Question: I am working in iPhone application, Using 'CLLocationManager' to develop my application, when I run the application and its show one alert view like "Would like to use Your current location".
Then prees Ok to continue it.
But I don't want to show an alert view, is it possible to let the app track the user's location without a prompt?
Thanks in advance

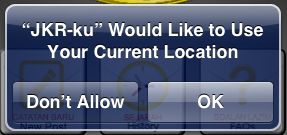
Answer: This alert view is mandatory and there is no way to avoid it, unless you somehow create your own location tracking client, however any access of location without a prompt is prohibited by the guidelines and Apple will reject your app.
The reason is so users are aware that you are tracking your location -- security and preference.
Why would you want to avoid the alert view in the first place?